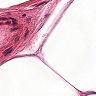
Metastatic tissue present: no